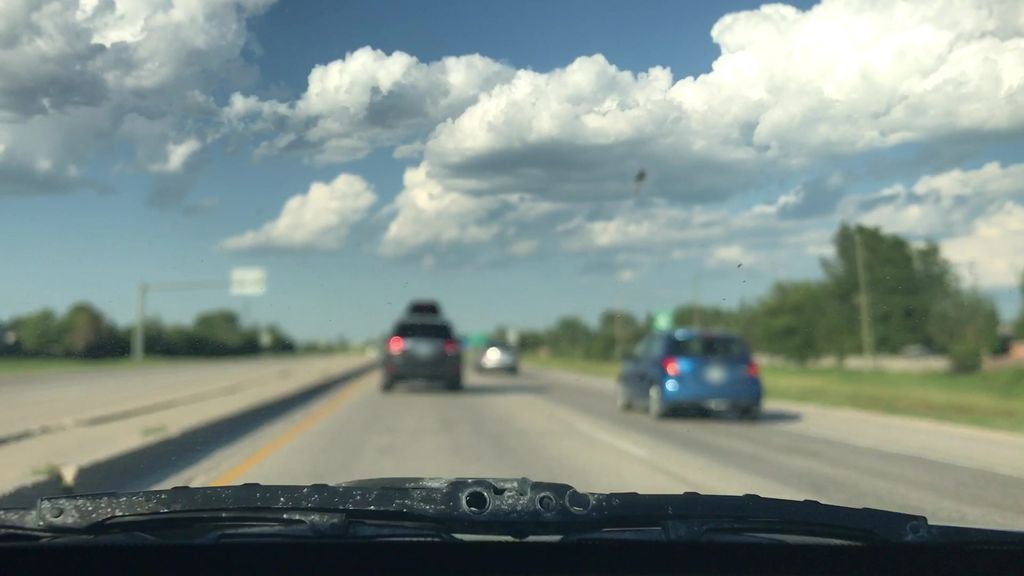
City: winnipeg